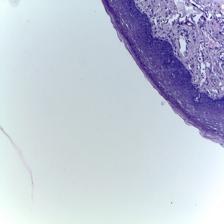
Diagnosis: Normal